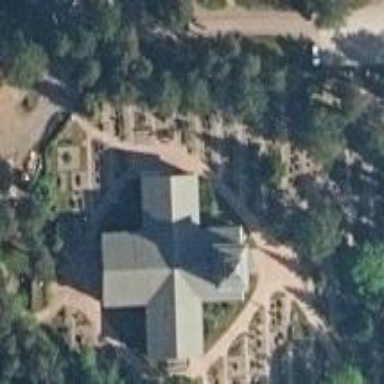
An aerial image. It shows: Church which is place of worship.